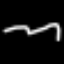
Label: squiggle